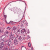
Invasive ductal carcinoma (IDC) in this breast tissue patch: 0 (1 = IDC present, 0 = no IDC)